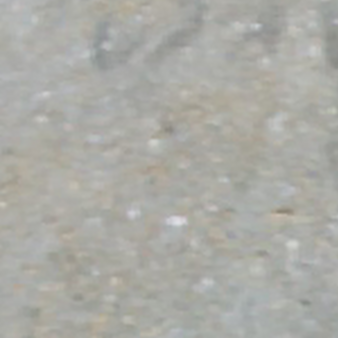
Label: other